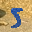
Label: 5